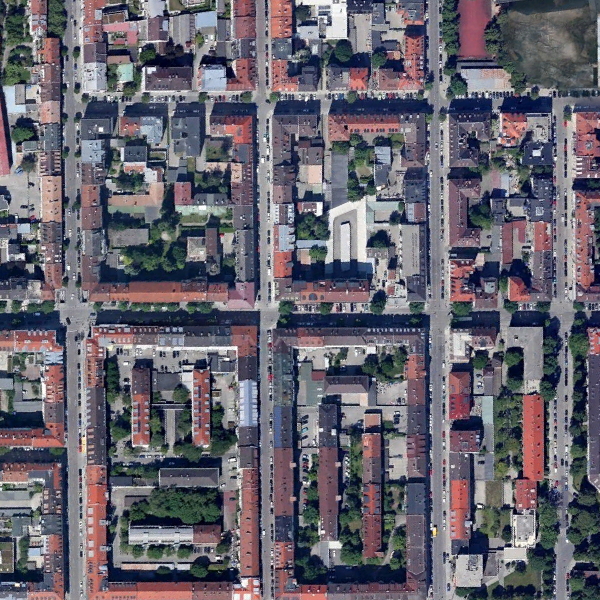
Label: DenseResidential